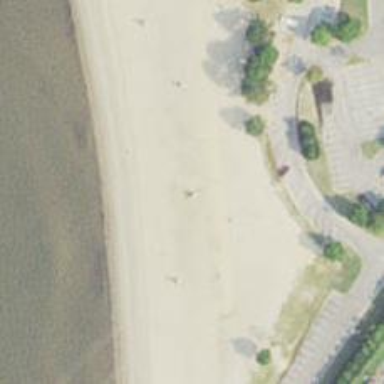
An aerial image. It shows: Lifeguard station.